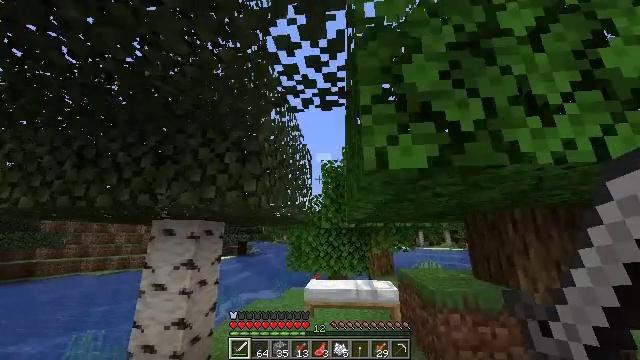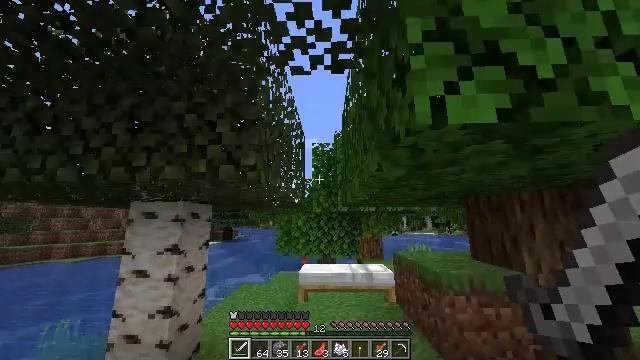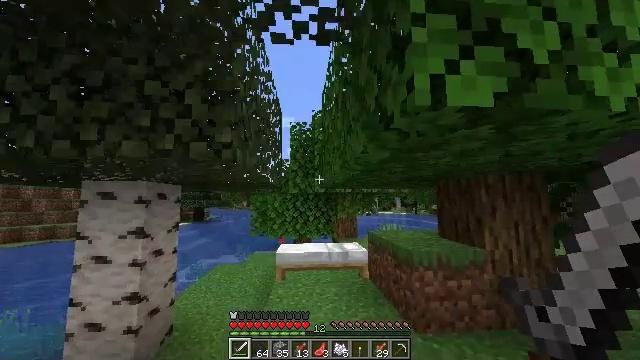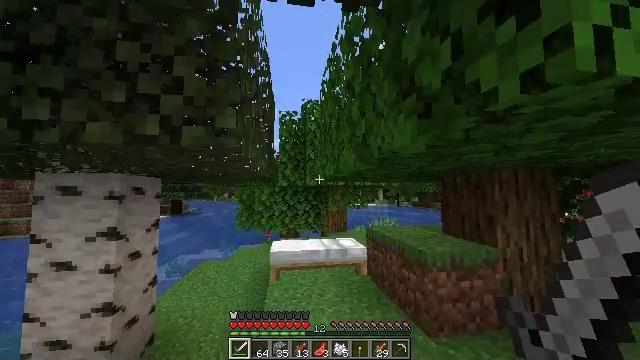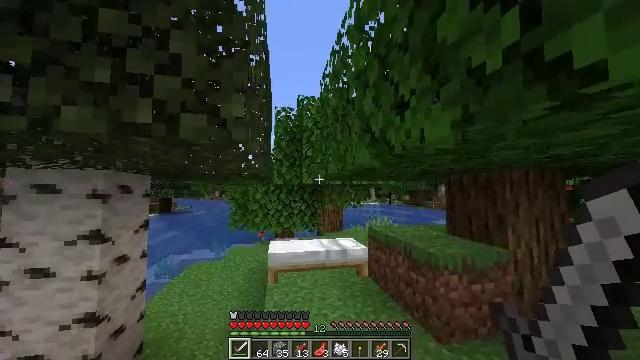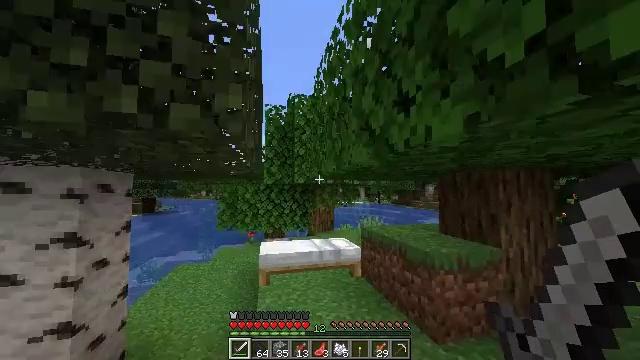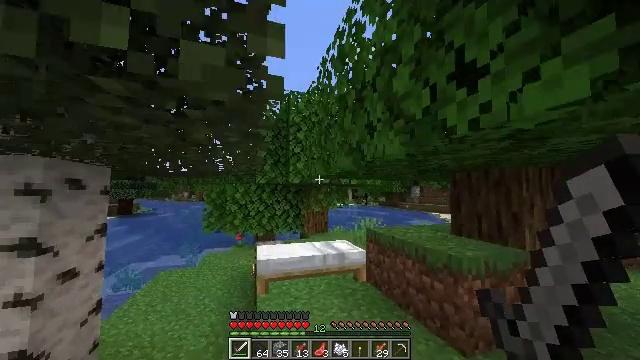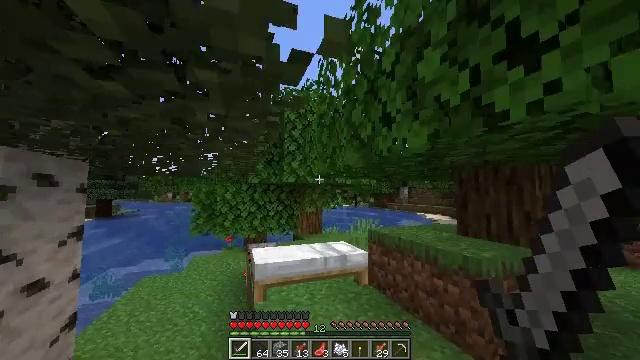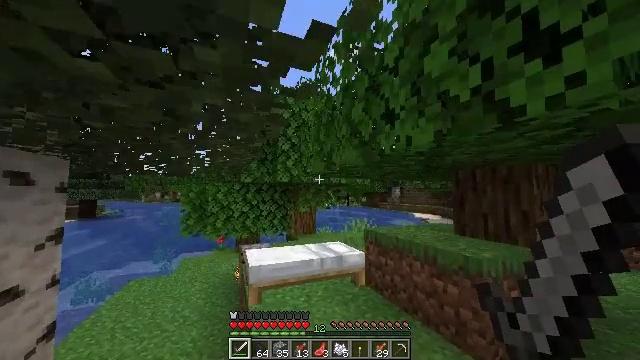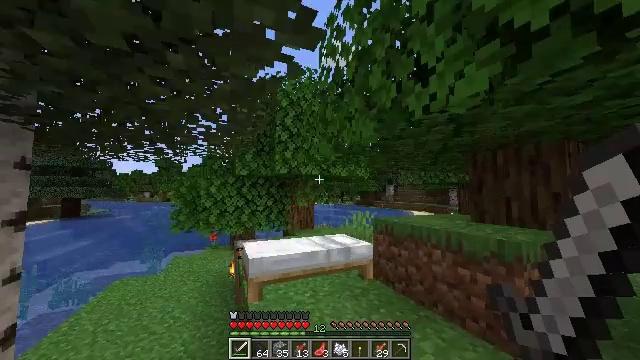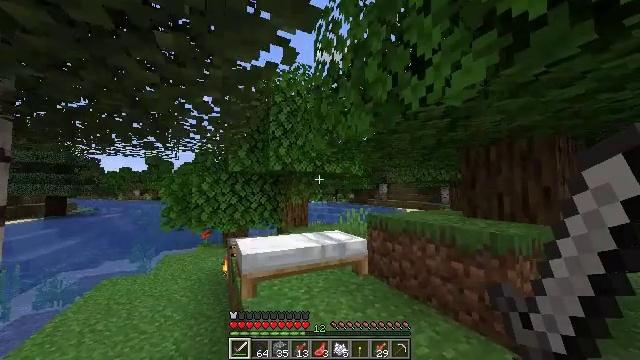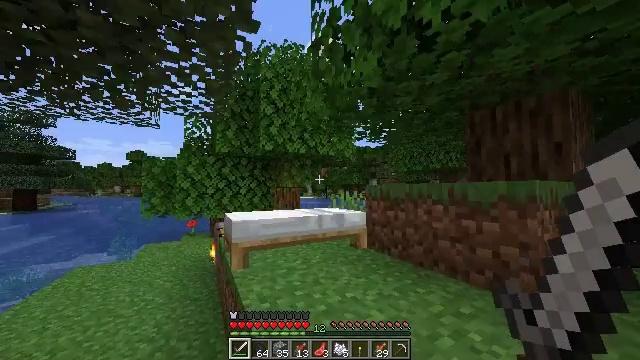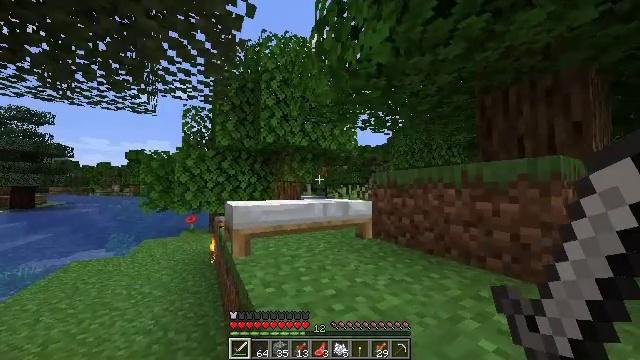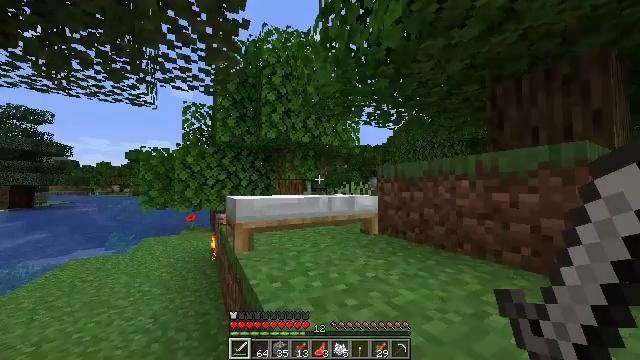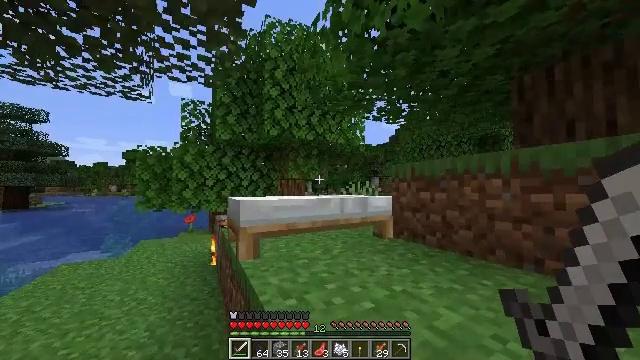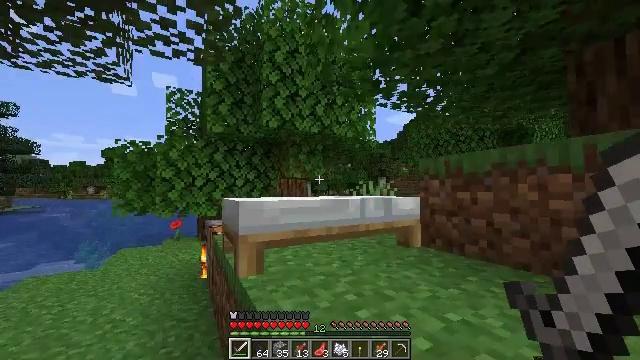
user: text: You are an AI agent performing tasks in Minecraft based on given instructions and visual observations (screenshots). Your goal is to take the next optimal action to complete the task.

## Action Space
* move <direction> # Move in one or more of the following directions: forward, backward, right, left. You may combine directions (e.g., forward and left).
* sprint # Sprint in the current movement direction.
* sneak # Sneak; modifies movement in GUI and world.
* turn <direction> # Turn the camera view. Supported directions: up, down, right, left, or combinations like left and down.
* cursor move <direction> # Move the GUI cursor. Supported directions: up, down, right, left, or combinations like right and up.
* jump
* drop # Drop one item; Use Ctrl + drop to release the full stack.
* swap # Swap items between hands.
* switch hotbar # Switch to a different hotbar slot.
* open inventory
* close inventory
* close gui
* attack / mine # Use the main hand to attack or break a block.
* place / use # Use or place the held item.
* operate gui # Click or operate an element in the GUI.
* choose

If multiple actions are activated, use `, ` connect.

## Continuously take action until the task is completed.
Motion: motion action
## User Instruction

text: Get cooked salmon by cooking raw salmon in the furnace.
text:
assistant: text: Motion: move forward and move left, turn right and down
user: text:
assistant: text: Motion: move forward and move left, turn right and down
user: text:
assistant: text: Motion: move forward and move left, turn right and down
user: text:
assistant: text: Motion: move forward and move left, turn right
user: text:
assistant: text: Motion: move forward and move left, turn right
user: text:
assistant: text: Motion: move forward and move left, turn right
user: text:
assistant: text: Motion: move forward and move left, turn right
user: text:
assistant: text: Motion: move forward, turn right
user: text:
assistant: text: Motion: move forward, turn right
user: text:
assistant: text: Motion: move forward, turn right
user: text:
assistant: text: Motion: move forward, turn right
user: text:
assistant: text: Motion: move forward
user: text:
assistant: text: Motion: move forward
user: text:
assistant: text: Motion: move forward
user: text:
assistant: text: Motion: move forward
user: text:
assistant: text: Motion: move forward
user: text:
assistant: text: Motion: move forward
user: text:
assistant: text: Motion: move forward and move left
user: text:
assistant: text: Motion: move forward and move left
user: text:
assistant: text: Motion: move forward and move left
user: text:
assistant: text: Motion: move forward and move left
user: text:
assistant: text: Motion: move forward and move left
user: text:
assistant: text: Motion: move forward and move left, turn right
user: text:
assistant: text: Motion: move forward and move left, turn right
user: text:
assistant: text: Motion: move forward and move left, turn right and up
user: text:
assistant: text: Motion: move forward and move left, turn right and up
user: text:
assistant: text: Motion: move forward and move left, turn right and up
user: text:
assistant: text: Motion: move forward and move left, turn right and up
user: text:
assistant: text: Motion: move forward and move left, turn right and up
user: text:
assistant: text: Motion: move forward and move left, turn right and up